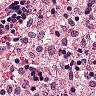
Metastatic tissue present: no